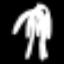
Label: palm tree